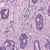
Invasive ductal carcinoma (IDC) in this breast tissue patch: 0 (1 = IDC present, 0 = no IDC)